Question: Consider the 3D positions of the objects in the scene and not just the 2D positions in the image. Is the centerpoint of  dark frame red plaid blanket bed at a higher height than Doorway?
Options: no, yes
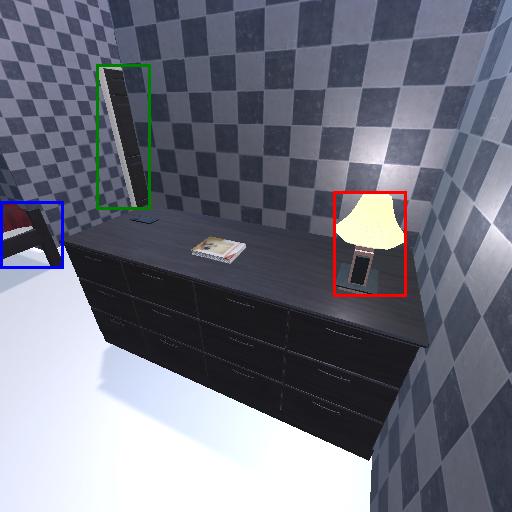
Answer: no